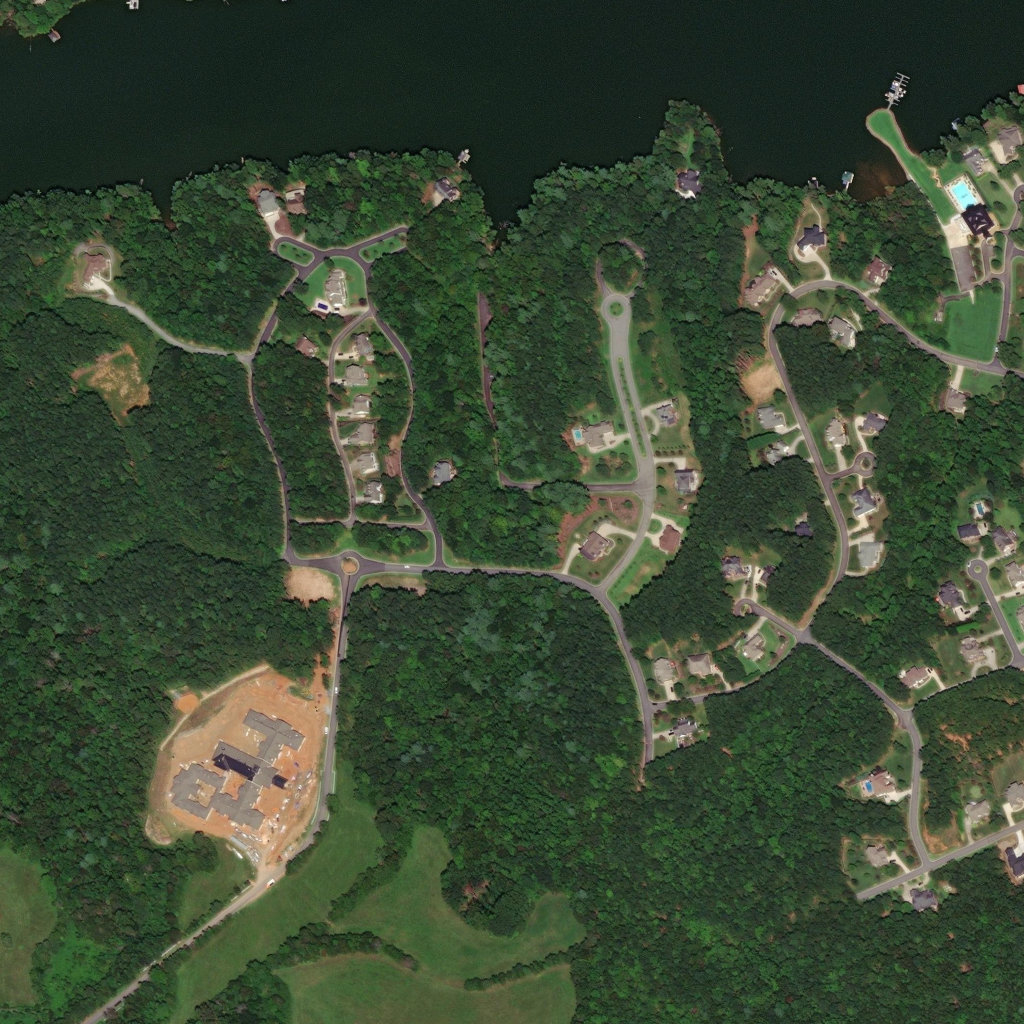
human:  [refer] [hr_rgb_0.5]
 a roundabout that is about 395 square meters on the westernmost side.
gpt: <box>[[32, 54, 35, 56, 0]]</box>

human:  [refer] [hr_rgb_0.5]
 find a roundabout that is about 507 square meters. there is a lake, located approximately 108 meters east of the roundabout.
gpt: <box>[[58, 28, 61, 31, 0]]</box>

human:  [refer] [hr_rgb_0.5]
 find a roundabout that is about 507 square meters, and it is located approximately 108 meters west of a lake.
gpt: <box>[[58, 28, 61, 31, 0]]</box>